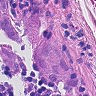
Metastatic tissue present: yes